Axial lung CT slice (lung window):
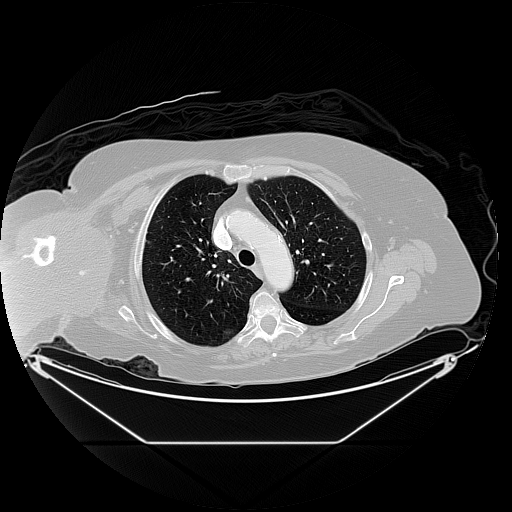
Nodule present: no